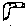
Label: hexagon